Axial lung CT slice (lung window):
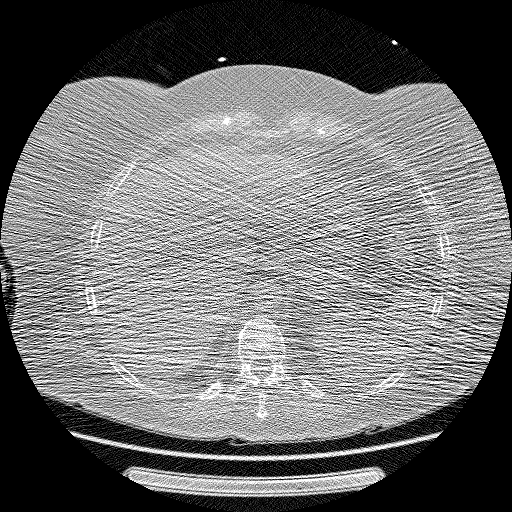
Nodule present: no